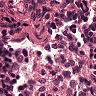
Metastatic tissue present: no